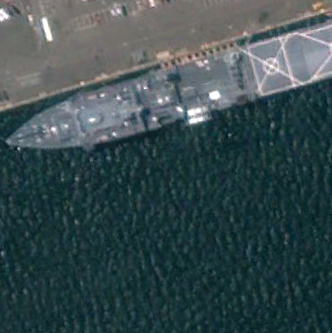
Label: combat